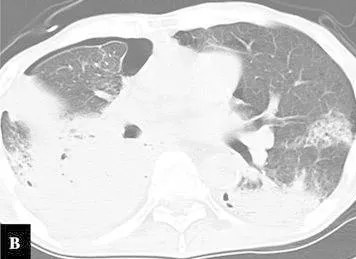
Chest X-ray and CT images upon admission. B; Bilateral atelectasis and pneumonia, and right pneumothorax.
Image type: radiology (ct)